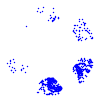
Particle: proton